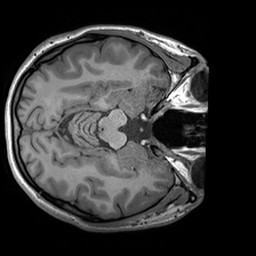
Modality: T1w
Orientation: axial
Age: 22
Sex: male
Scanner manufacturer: siemens
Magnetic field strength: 3 T
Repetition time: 1.6 s
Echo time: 0.00236 s